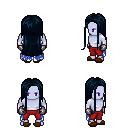
a pixel art fantasy rpg character, male body template, dark elf, purple skin, blue tattered cape, red pants, raven extra-long hairstyle, metal gloves, brown slippers, four views (front, back, left, right), 2x2 character sprite sheet, small pixel art, hard edges, no anti-aliasing